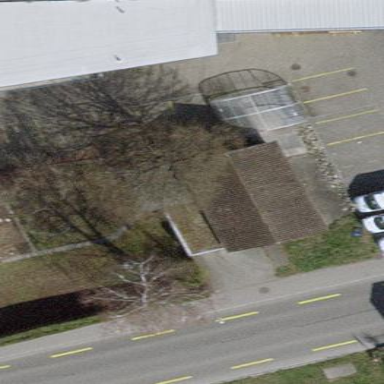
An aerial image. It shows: Service building.